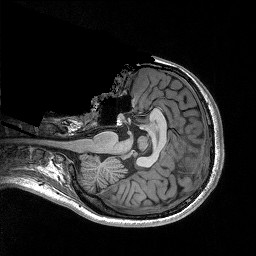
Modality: T1w
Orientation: axial